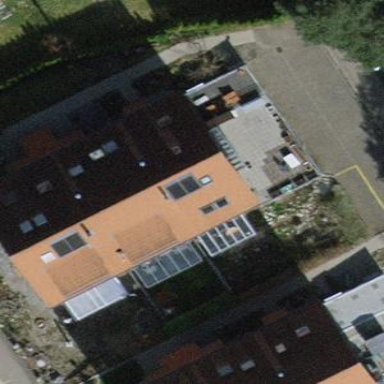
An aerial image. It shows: Terrace building.